Question: I have an ArrayList of javabeans that I iterate over in a JSP view using '<c:forEach'
Now I want to format the output and provide subtotals based on the groupings. Groupings are set by the sql query. One way I got it to work was using a bunch of jstl '<c:set tags' in the jsp view to remember the previous row's data and then a bunch of '<c:if' to make decisions.
A  is worth a thousand words
Using JSTL worked locally on my PC but when I deployed from Eclipse to my development server for testing on the intranet, I got "Code Too Large For Try { " error. I think the reason is because I am using too many '<c:sets'.
I have an incline that the sub totaling should be done with Java code. But then how do I correlate the subtotals with the array list of beans passed to the view?
If I move the logic to my servlet, should I make another bean to model the summary rows? And then inject that bean into the array that is iterated over in the view? I'm at lost. Any ideas on a better approach?
== Edit: Added JSTL '<c:forEach' loop for commenting (eliminated bunch of rows to for breviety)
'''
<c:if test="${list != null}">
<table border="0" width="95%" cellspacing="0" cellpadding="0" class="tableBlackBorder">
<tr>
<td>
<table width="100%" border="0" cellpadding="1" class="sortable" id="sortable">
<tr>
<td width="115" nowrap class="phoneTableTitle">Action</td>
<td class="phoneTableTitle">Line Code</td>
<td class="phoneTableTitle">Program</td>
<td class="phoneTableTitle">Year</td>
<td class="phoneTableTitle">Jan<br>hrs</td>
<td class="phoneTableTitle">Feb<br>hrs</td>
<td class="phoneTableTitle">Nov<br>hrs</td>
<td class="phoneTableTitle">Dec<br>hrs</td>
<td class="phoneTableTitle">Total<br>hrs</td>
</tr>
<c:set var="prevLinecode" value="" />
<c:set var="prevProgram" value="" />
<c:set var="totJan" value="" />
<c:set var="totFeb" value="" />
<c:set var="totNov" value="" />
<c:set var="totDec" value="" />
<c:set var="totSub" value="" />
<c:forEach var="ctc" items="${list}" varStatus="status">
<c:if test="${status.first}">
<tr class="TrainingTableRowBG">
<td NOWRAP class="TableOutputText"><a href="?method=view&cost_to_complete_id=<c:out value="${ctc.cost_to_complete_id}" />">view</a>&nbsp;-&nbsp;<a href="?method=edit&cost_to_complete_id=<c:out value="${ctc.cost_to_complete_id}" />">edit</a>&nbsp;-&nbsp;<a href="?method=delete&cost_to_complete_id=<c:out value="${ctc.cost_to_complete_id}" />">delete</a></td>
<td class="TableOutputText"><c:out value="${ctc.linecode}" /></td>
<td class="TableOutputText" NOWRAP><c:out value="${ctc.shop_order_range.program_name}" /></td>
<td class="TableOutputText"><c:out value="${ctc.year}" /></td>
<td class="TableOutputText"><fmt:formatNumber type="number" minIntegerDigits="1" minFractionDigits="2" value="${ctc.jan}" /></td>
<td class="TableOutputText"><fmt:formatNumber type="number" minIntegerDigits="1" minFractionDigits="2" value="${ctc.feb}" /></td>
<td class="TableOutputText"><fmt:formatNumber type="number" minIntegerDigits="1" minFractionDigits="2" value="${ctc.nov}" /></td>
<td class="TableOutputText"><fmt:formatNumber type="number" minIntegerDigits="1" minFractionDigits="2" value="${ctc.dec}" /></td>
<td class="TableOutputText"><fmt:formatNumber type="number" minIntegerDigits="1" minFractionDigits="2" value="${ctc.lineSum}" /></td>
<c:set var="lineJan" value="${ctc.jan}" />
<c:set var="lineFeb" value="${ctc.feb}" />
<c:set var="lineNov" value="${ctc.nov}" />
<c:set var="lineDec" value="${ctc.dec}" />
<c:set var="lineSub" value="${ctc.lineSum}" />
</tr>
</c:if>
<c:if test="${ctc.linecode == prevLinecode}" >
<tr class="TrainingTableRowBG">
<td width="115" NOWRAP class="TableOutputText"><a href="?method=view&cost_to_complete_id=<c:out value="${ctc.cost_to_complete_id}" />">view</a>&nbsp;-&nbsp;<a href="?method=edit&cost_to_complete_id=<c:out value="${ctc.cost_to_complete_id}" />">edit</a>&nbsp;-&nbsp;<a href="?method=delete&cost_to_complete_id=<c:out value="${ctc.cost_to_complete_id}" />">delete</a></td>
<td class="TableOutputText"><c:out value="${ctc.linecode}" /></td>
<td class="TableOutputText" NOWRAP><c:out value="${ctc.shop_order_range.program_name}" /></td>
<td class="TableOutputText"><c:out value="${ctc.year}" /></td>
<td class="TableOutputText"><fmt:formatNumber type="number" minIntegerDigits="1" minFractionDigits="2" value="${ctc.jan}" /></td>
<td class="TableOutputText"><fmt:formatNumber type="number" minIntegerDigits="1" minFractionDigits="2" value="${ctc.feb}" /></td>
<td class="TableOutputText"><fmt:formatNumber type="number" minIntegerDigits="1" minFractionDigits="2" value="${ctc.nov}" /></td>
<td class="TableOutputText"><fmt:formatNumber type="number" minIntegerDigits="1" minFractionDigits="2" value="${ctc.dec}" /></td>
<td class="TableOutputText"><fmt:formatNumber type="number" minIntegerDigits="1" minFractionDigits="2" value="${ctc.lineSum}" /></td>
<c:set var="lineJan" value="${lineJan + ctc.jan}" />
<c:set var="lineFeb" value="${lineFeb + ctc.feb}" />
<c:set var="lineNov" value="${lineNov + ctc.nov}" />
<c:set var="lineDec" value="${lineDec + ctc.dec}" />
<c:set var="lineSub" value="${lineSub + ctc.lineSum}" />
</tr>
</c:if>
<c:if test="${ctc.linecode != prevLinecode && !status.first}" >
<tr class="CTCSummary">
<td colspan="2">Summary For Contract: </td>
<td><c:out value="${prevContract}" /></td>
<td colspan="11" class="TableRowBGSubNav"></td>
<td class="TableRowBGSubNav"><fmt:formatNumber type="number" minIntegerDigits="1" minFractionDigits="2" value="${lineJan}" /></td>
<td class="TableRowBGSubNav"><fmt:formatNumber type="number" minIntegerDigits="1" minFractionDigits="2" value="${lineFeb}" /></td>
<td class="TableRowBGSubNav"><fmt:formatNumber type="number" minIntegerDigits="1" minFractionDigits="2" value="${lineNov}" /></td>
<td class="TableRowBGSubNav"><fmt:formatNumber type="number" minIntegerDigits="1" minFractionDigits="2" value="${lineDec}" /></td>
<td class="TableRowBGSubNav"><fmt:formatNumber type="number" minIntegerDigits="1" minFractionDigits="2" value="${lineSub}" /></td>
<c:set var="progJan" value="${progJan + lineJan}" />
<c:set var="progFeb" value="${progFeb + lineFeb}" />
<c:set var="progNov" value="${progNov + lineNov}" />
<c:set var="progDec" value="${progDec + lineDec}" />
<c:set var="progSub" value="${progSub + lineSub}" />
</tr>
<c:if test="${ctc.shop_order_range.program_name != prevProgram && !status.first}" >
<tr class="CTCProgramSummary">
<td colspan="2">Summary for Program:</td>
<td><c:out value="${prevProgram}" /></td>
<td colspan="11" class="TableRowBGSubNav"></td>
<td class="TableRowBGSubNav"><fmt:formatNumber type="number" minIntegerDigits="1" minFractionDigits="2" value="${progJan}" /></td>
<td class="TableRowBGSubNav"><fmt:formatNumber type="number" minIntegerDigits="1" minFractionDigits="2" value="${progFeb}" /></td>
<td class="TableRowBGSubNav"><fmt:formatNumber type="number" minIntegerDigits="1" minFractionDigits="2" value="${progNov}" /></td>
<td class="TableRowBGSubNav"><fmt:formatNumber type="number" minIntegerDigits="1" minFractionDigits="2" value="${progDec}" /></td>
<td class="TableRowBGSubNav"><fmt:formatNumber type="number" minIntegerDigits="1" minFractionDigits="2" value="${progSub}" /></td>
<c:set var="totJan" value="${totJan + progJan}" />
<c:set var="totFeb" value="${totFeb + progFeb}" />
<c:set var="totNov" value="${totNov + progNov}" />
<c:set var="totDec" value="${totDec + progDec}" />
<c:set var="totSub" value="${totSub + progSub}" />
<c:set var="progJan" value="" />
<c:set var="progFeb" value="" />
<c:set var="progNov" value="" />
<c:set var="progDec" value="" />
<c:set var="progSub" value="" />
</tr>
</c:if>
<tr class="TrainingTableRowBG">
<td width="115" NOWRAP class="TableOutputText"><a href="?method=view&cost_to_complete_id=<c:out value="${ctc.cost_to_complete_id}" />">view</a>&nbsp;-&nbsp;<a href="?method=edit&cost_to_complete_id=<c:out value="${ctc.cost_to_complete_id}" />">edit</a>&nbsp;-&nbsp;<a href="?method=delete&cost_to_complete_id=<c:out value="${ctc.cost_to_complete_id}" />">delete</a></td>
<td class="TableOutputText"><c:out value="${ctc.linecode}" /></td>
<td class="TableOutputText" NOWRAP><c:out value="${ctc.shop_order_range.program_name}" /></td>
<td class="TableOutputText"><c:out value="${ctc.year}" /></td>
<td class="TableOutputText"><fmt:formatNumber type="number" minIntegerDigits="1" minFractionDigits="2" value="${ctc.jan}" /></td>
<td class="TableOutputText"><fmt:formatNumber type="number" minIntegerDigits="1" minFractionDigits="2" value="${ctc.feb}" /></td>
<td class="TableOutputText"><fmt:formatNumber type="number" minIntegerDigits="1" minFractionDigits="2" value="${ctc.nov}" /></td>
<td class="TableOutputText"><fmt:formatNumber type="number" minIntegerDigits="1" minFractionDigits="2" value="${ctc.dec}" /></td>
<td class="TableOutputText"><fmt:formatNumber type="number" minIntegerDigits="1" minFractionDigits="2" value="${ctc.lineSum}" /></td>
<c:set var="lineJan" value="${ctc.jan}" />
<c:set var="lineFeb" value="${ctc.feb}" />
<c:set var="lineNov" value="${ctc.nov}" />
<c:set var="lineDec" value="${ctc.dec}" />
<c:set var="lineSub" value="${ctc.lineSum}" />
</tr>
</c:if>
<c:set var="prevLinecode" value="${ctc.linecode}" />
<c:set var="prevProgram" value="${ctc.shop_order_range.program_name}" />
<c:if test="${status.last}" >
<tr class="CTCSummary">
<td colspan="2">Last Summary For Contract: </td>
<td><c:out value="${prevContract}" /></td>
<td colspan="11" class="TableRowBGSubNav"></td>
<td width="31" class="TableRowBGSubNav"><fmt:formatNumber type="number" minIntegerDigits="1" minFractionDigits="2" value="${lineJan}" /></td>
<td width="31" class="TableRowBGSubNav"><fmt:formatNumber type="number" minIntegerDigits="1" minFractionDigits="2" value="${lineFeb}" /></td>
<td width="31" class="TableRowBGSubNav"><fmt:formatNumber type="number" minIntegerDigits="1" minFractionDigits="2" value="${lineNov}" /></td>
<td width="31" class="TableRowBGSubNav"><fmt:formatNumber type="number" minIntegerDigits="1" minFractionDigits="2" value="${lineDec}" /></td>
<td width="31" class="TableRowBGSubNav"><fmt:formatNumber type="number" minIntegerDigits="1" minFractionDigits="2" value="${lineSub}" /></td>
<c:set var="progJan" value="${progJan + lineJan}" />
<c:set var="progFeb" value="${progFeb + lineFeb}" />
<c:set var="progNov" value="${progNov + lineNov}" />
<c:set var="progDec" value="${progDec + lineDec}" />
<c:set var="progSub" value="${progSub + lineSub}" />
</tr>
<tr class="CTCProgramSummary">
<td colspan="2">Summary for Program:</td>
<td><c:out value="${prevProgram}" /></td>
<td colspan="11" class="TableRowBGSubNav"></td>
<td class="TableRowBGSubNav"><fmt:formatNumber type="number" minIntegerDigits="1" minFractionDigits="2" value="${progJan}" /></td>
<td class="TableRowBGSubNav"><fmt:formatNumber type="number" minIntegerDigits="1" minFractionDigits="2" value="${progFeb}" /></td>
<td class="TableRowBGSubNav"><fmt:formatNumber type="number" minIntegerDigits="1" minFractionDigits="2" value="${progNov}" /></td>
<td class="TableRowBGSubNav"><fmt:formatNumber type="number" minIntegerDigits="1" minFractionDigits="2" value="${progDec}" /></td>
<td class="TableRowBGSubNav"><fmt:formatNumber type="number" minIntegerDigits="1" minFractionDigits="2" value="${progSub}" /></td>
<c:set var="totJan" value="${totJan + progJan}" />
<c:set var="totFeb" value="${totFeb + progFeb}" />
<c:set var="totNov" value="${totNov + progNov}" />
<c:set var="totDec" value="${totDec + progDec}" />
<c:set var="totSub" value="${totSub + progSub}" />
</tr>
</c:if>
</c:forEach>
<tr class="CTCTotalSummary">
<td colspan="2">TOTAL:</td>
<td></td>
<td colspan="11" class="TableRowBGSubNav"></td>
<td class="TableRowBGSubNav"><fmt:formatNumber type="number" minIntegerDigits="1" minFractionDigits="2" value="${totJan}" /></td>
<td class="TableRowBGSubNav"><fmt:formatNumber type="number" minIntegerDigits="1" minFractionDigits="2" value="${totFeb}" /></td>
<td class="TableRowBGSubNav"><fmt:formatNumber type="number" minIntegerDigits="1" minFractionDigits="2" value="${totNov}" /></td>
<td class="TableRowBGSubNav"><fmt:formatNumber type="number" minIntegerDigits="1" minFractionDigits="2" value="${totDec}" /></td>
<td class="TableRowBGSubNav"><fmt:formatNumber type="number" minIntegerDigits="1" minFractionDigits="2" value="${totSub}" /></td>
</tr>
</table>
</td>
</tr>
</table>
</c:if>
'''
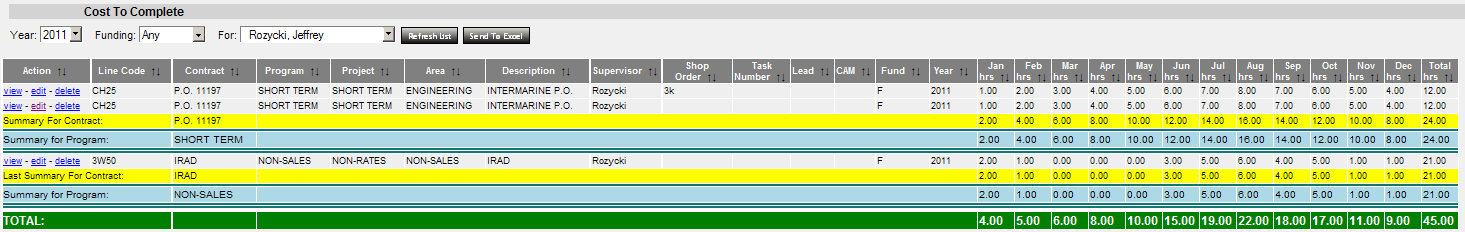
Answer: JSPs get after all compiled into a single 'try' block. The limit of the code in 'try' block is in most JVMs 64KB. You will get this error when the compiled JSP exceed this. I'd suggest to refactor some large parts of the JSP to another JSP page and include it by <URL>.